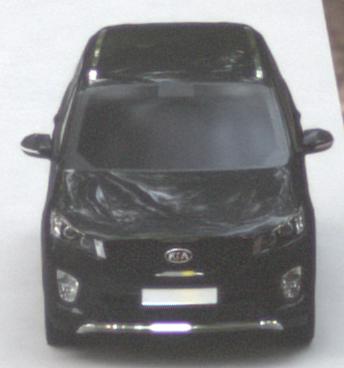
Make: KIA
Model: Sorento 2.2 CRDi
Detailed model: Sorento (UM)
Model produced from: 2015/03
Model produced until: 2017/10
Doors: 5
Color: black
Road condition: dry road
Daytime: sunrise or sunset
Contrast: medium contrast